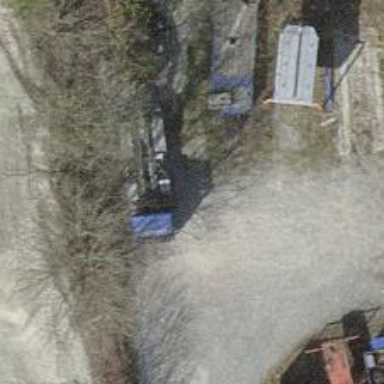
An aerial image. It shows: Recycling container for green waste.